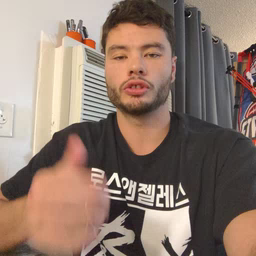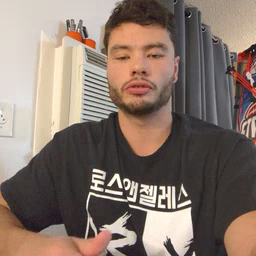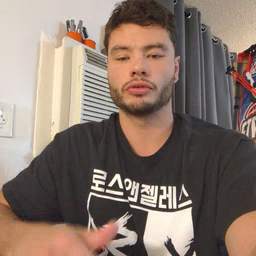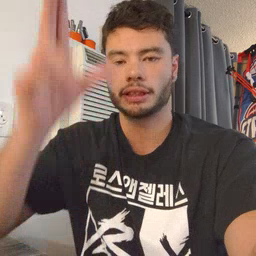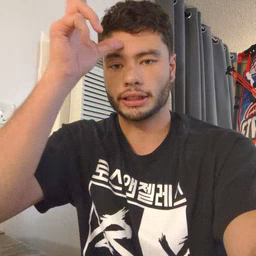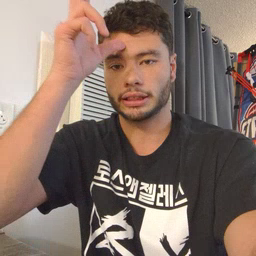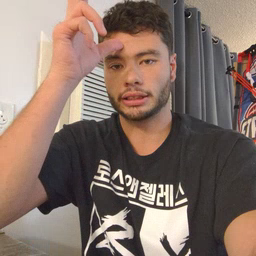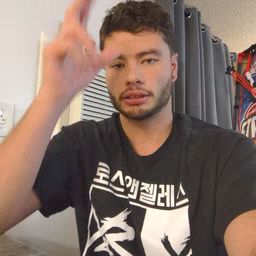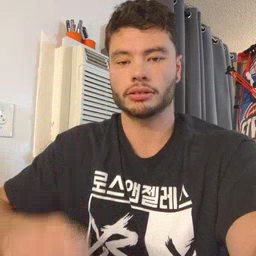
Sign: hen